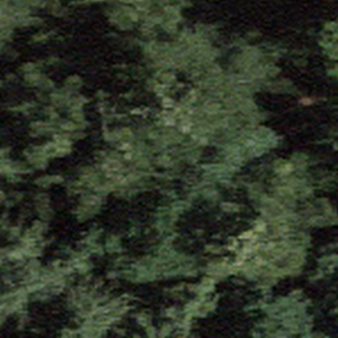
Label: other